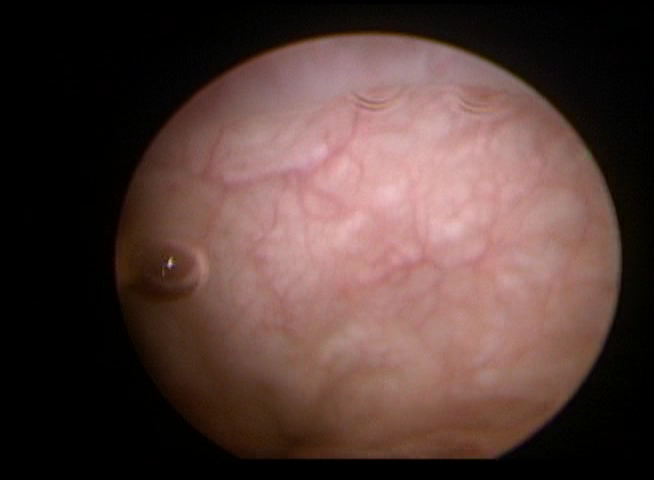
Modality: WLC
Class: Normal mucosa
Bladder cancer association: No